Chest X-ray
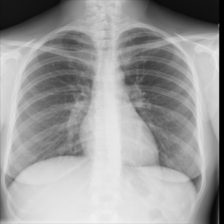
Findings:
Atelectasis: negative
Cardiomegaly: negative
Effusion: negative
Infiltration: negative
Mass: negative
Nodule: negative
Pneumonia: negative
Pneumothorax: negative
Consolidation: negative
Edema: negative
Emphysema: negative
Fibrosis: negative
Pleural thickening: negative
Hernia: negative